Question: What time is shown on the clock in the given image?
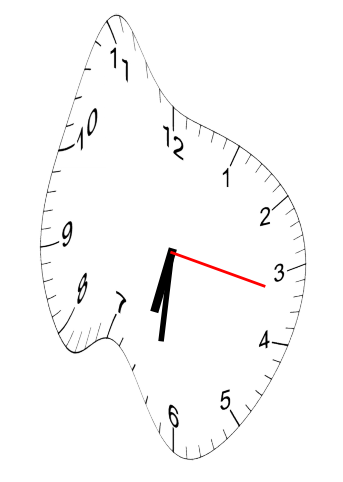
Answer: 06:31:17